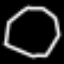
Label: octagon